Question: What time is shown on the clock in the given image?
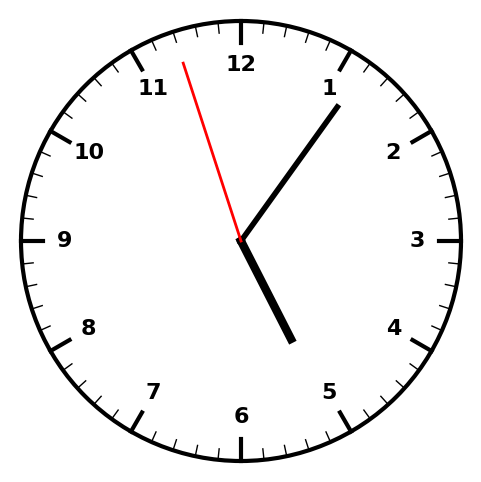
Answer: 05:05:57